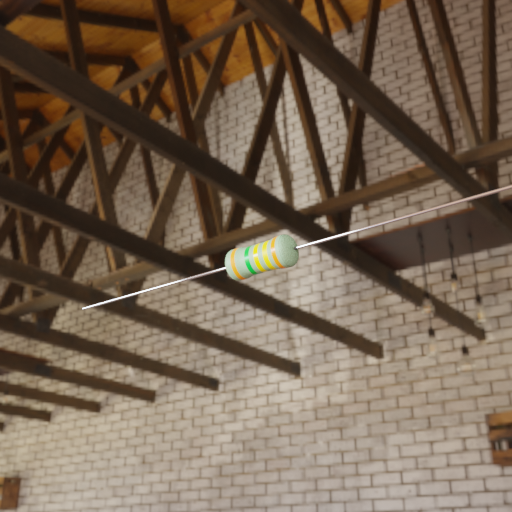
Resistor colour bands (in order): orange, green, yellow, yellow, orange